Current action and preconditions to check: trajectory_clear

Your task: For each precondition in the list above, predict whether it will hold at this action.

Consider the current scene as observed from the mobile robot's camera, and analyze the predicted future states of all dynamic agents (e.g., people, animals, vehicles, or any moving entities) within the NEXT SECOND.

IMPORTANT: Only answer "very likely" if you are absolutely certain—based on strong, clear evidence—that a dynamic agent will violate the precondition in the predicted future state. Do NOT answer "very likely" for unlikely, ambiguous, or low-probability risks.

Ask yourself for each precondition: Is there a high probability, with clear and convincing evidence, that the predicted future states of any dynamic agent will interfere with the predicted future state of the currently executing action within the NEXT SECOND, causing that precondition to fail?

Assess the risk level based on these predictions. Use "likely" or "very likely" if motions create a clear risk of interference.

Use "neutral" or "improbable" if agents are nearby but their predicted paths are clearly diverging or non-conflicting.

Failure Risk Categories: "very improbable", "improbable", "neutral", "likely", "very likely"

Answer Format: Output ONLY the probability_of_failure value from these categories: "very improbable", "improbable", "neutral", "likely", "very likely"

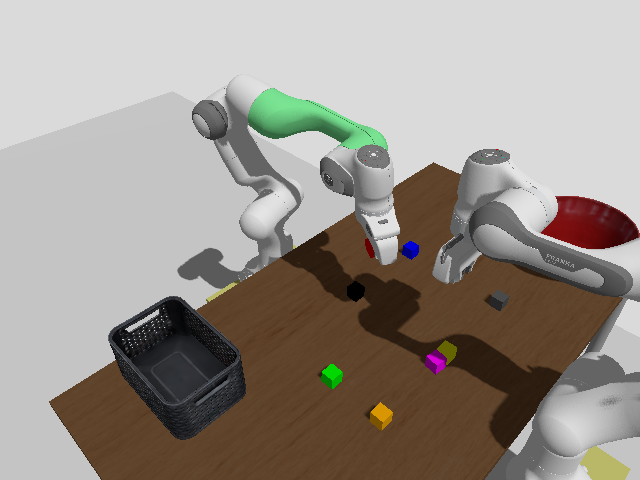

Answer: improbable